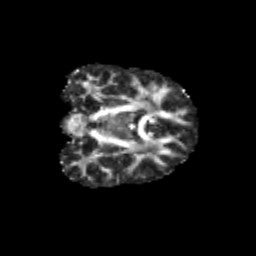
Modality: FA
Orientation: coronal
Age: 12
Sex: female
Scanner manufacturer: siemens
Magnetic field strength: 3 T
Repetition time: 3.8 s
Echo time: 0.07 s